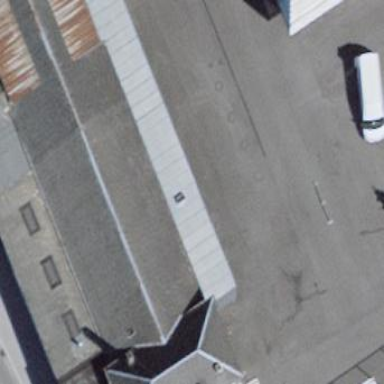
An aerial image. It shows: Service building.